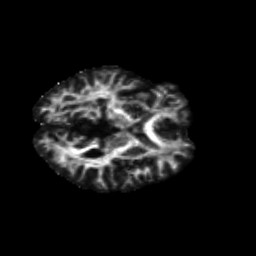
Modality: FA
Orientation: axial
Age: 62
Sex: male
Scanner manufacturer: siemens
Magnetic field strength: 3 T
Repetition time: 4.71 s
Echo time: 0.0906 s